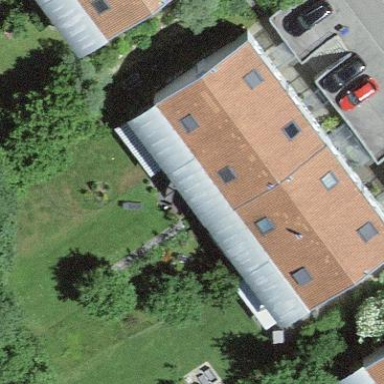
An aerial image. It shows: Terrace building.